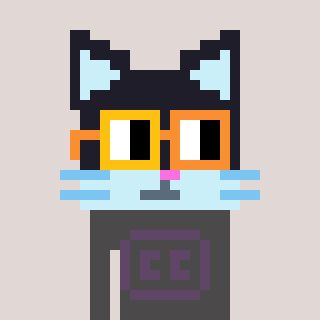
a pixel art character with square yellow and orange glasses, a cat-shaped head and a grayscale-colored body on a warm background